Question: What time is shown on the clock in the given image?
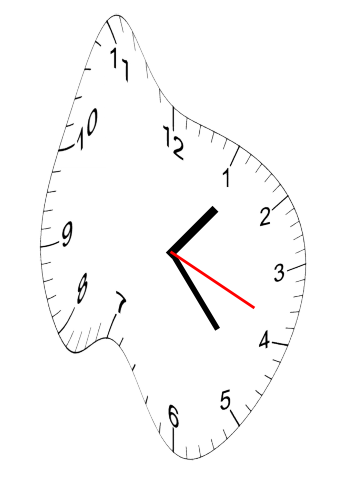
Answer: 01:23:19